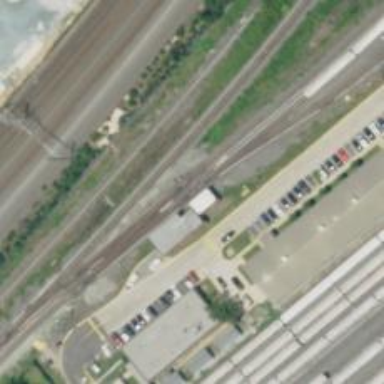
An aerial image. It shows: Electrified rail passing through service yard.